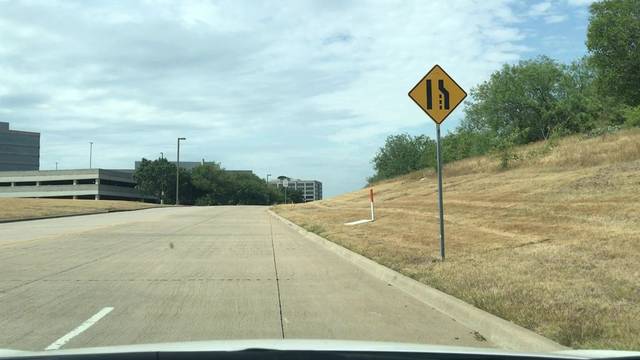
Region: United States
Coordinates: 32.901, -96.972